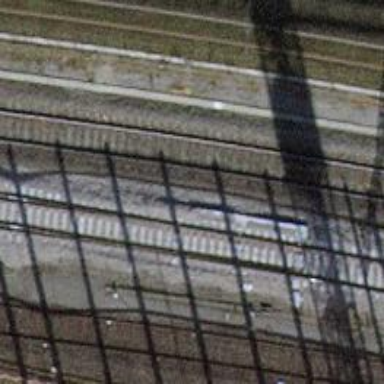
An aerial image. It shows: Single-track electrified railway with contact line.